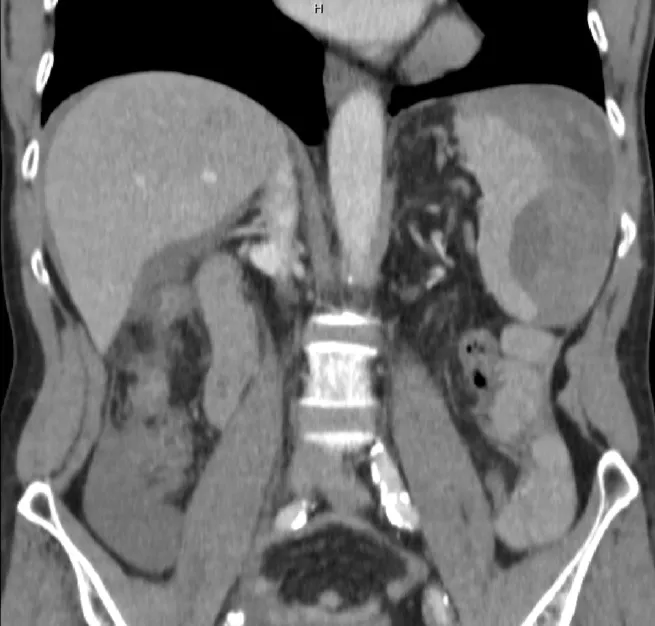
Perisplenic hematoma with no evidence of pneumoperitoneum.
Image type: radiology (ct)